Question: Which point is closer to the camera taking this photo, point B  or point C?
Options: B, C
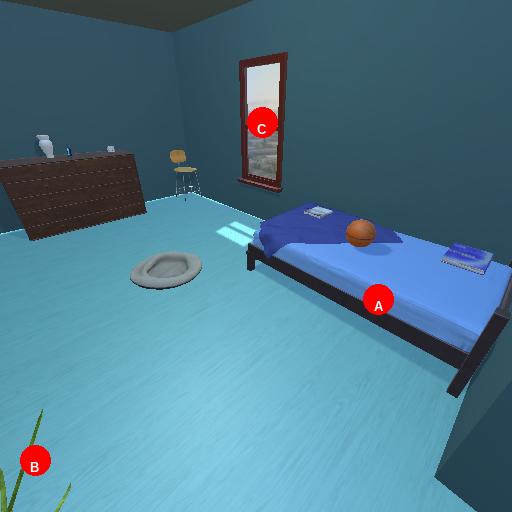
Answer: B